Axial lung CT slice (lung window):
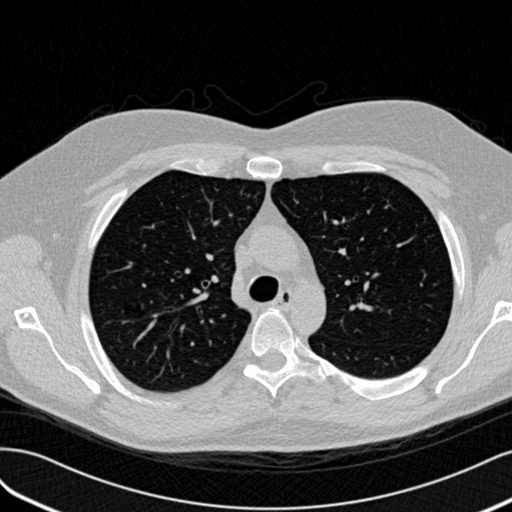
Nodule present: no